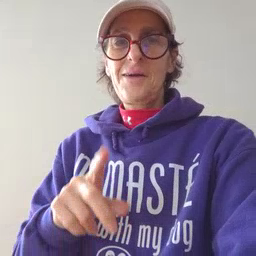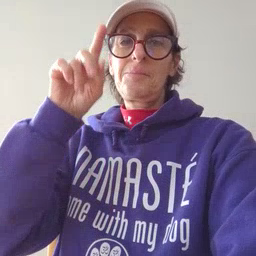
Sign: up